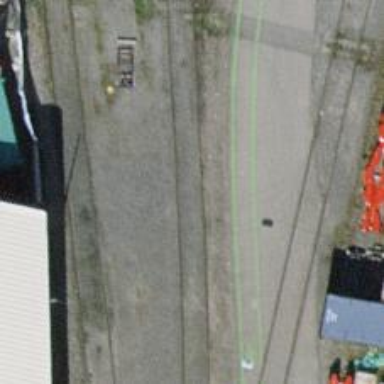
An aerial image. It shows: Single-track spur railway line.